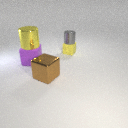
small yellow rubber cube to the right of large purple rubber cube